Question: I want to create 'ListView' with 3 columns (all 3 columns will be the same). So one column is one 'ImageView'. For populating the 'ListView' I have an array with images.
Design should be like this:

To populate ListView I need custom Adapter and custom Layout. Layout is only 3 images with id-s:
'ivImage1', 'ivImage2', 'ivImage3'
My custom adapter:
'''
public class Adapter extends BaseAdapter {
private int[] gallery = {
R.drawable.cat_321_sofa,
R.drawable.cat_corner_sofa,
R.drawable.cat_beds,
R.drawable.cat_arm_chairs,
R.drawable.cat_puff,
R.drawable.cat_coffe_table,
R.drawable.cat_day_night,
};
@Override
public View getView(int position, View convertView, ViewGroup parent) {
View row;
if (convertView == null) {
LayoutInflater inflater = (LayoutInflater) context.getSystemService(Context.LAYOUT_INFLATER_SERVICE);
row = inflater.inflate(R.layout.one_gallery_layout, parent, false);
} else {
row = convertView;
}
ImageView ivImage1 = (ImageView) row.findViewById(R.id.ivImage1);
ImageView ivImage2 = (ImageView) row.findViewById(R.id.ivImage2);
ImageView ivImage3 = (ImageView) row.findViewById(R.id.ivImage3);
ivImage1.setImageResource(); ??????
ivImage2.setImageResource(); ??????
ivImage3.setImageResource(); ??????
return row;
}
@Override
public int getCount() {
return ????????????
}
@Override
public Object getItem(int position) {
return 0;
}
@Override
public long getItemId(int position) {
return 0;
}
}
'''
So the problem is the size of 'ListView', the return of getCount(); , and putting image on every 'ImageView'
How can I do this, or there is some other solution for this problem.....
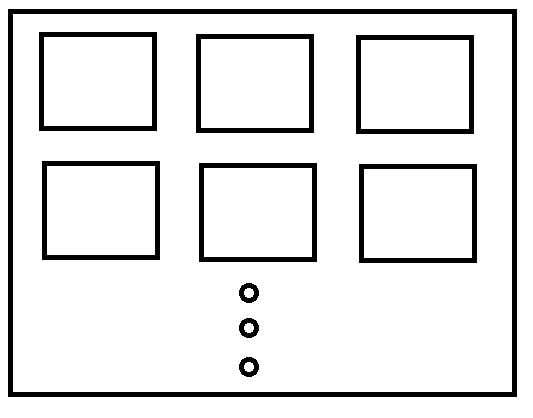
Answer: You will need to use either <URL>. Both of these components will allow you to create multiple columns, which is what you need. I would suggest going with RecyclerView which is the supported control for this going forward.
Standard ListView is limited to a single column.